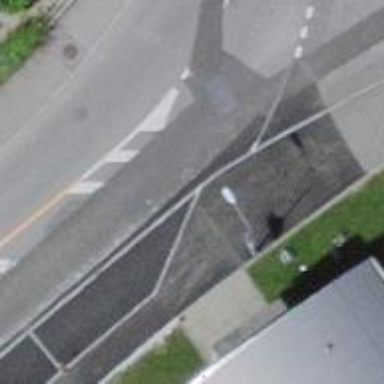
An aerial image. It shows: Lamppost for support.